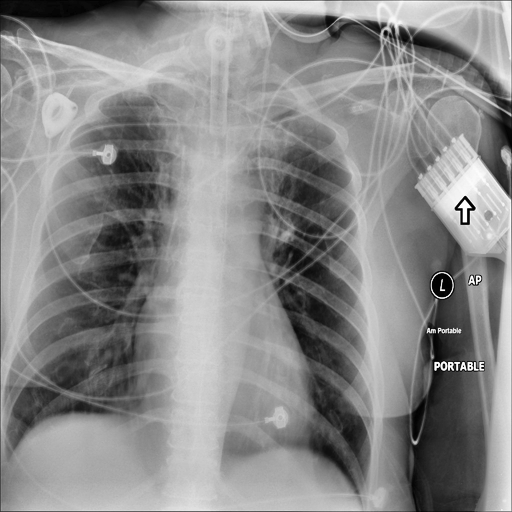
Finding: NORMAL